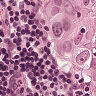
Metastatic tissue present: yes